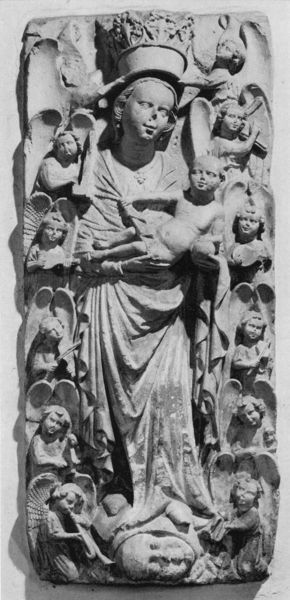
Titel: Muttergottes auf der Mondsichel begleitet von 12 Engeln (Abguß)
Institution: Hameln, Münsterkirche (Kat. II)
Schlagwörter: flügel, fuß, kopf, kleid, nase, tuch, wand, arm, falten, gesicht, stehen, stein, horn, gewand, kind, mutter, musik, krone, kinder, engel, engelchen, relief, füße, seitlich, baby, musizieren, bauch, bildhauerei, plastik, geneigt, mond, jungfrau, sandstein, christus, jesus, jesus christus, krönung, posaunen, königin, harfe, posaune, putten, maria, madonna, mutter gottes, umrahmt, erlöser, gottesmutter, jesuskind, trompete, eingerahmt, negel, epiphanie, messias, gottessohn, sohn gottes, unsere liebe frau, heilige maria, christkind, umringt, madonna mit dem kind, mutter gotte, christkönig, heilland, erretter, jesus von nazaret, gottesgebärerin, maria von nazaret, königin mutter